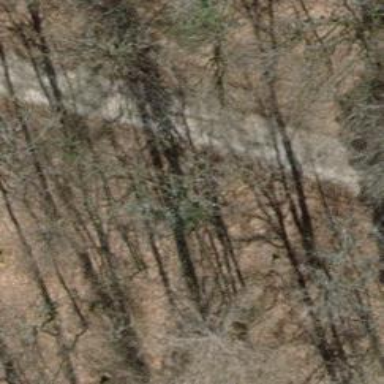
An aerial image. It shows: Track road with grade3 tracktype.